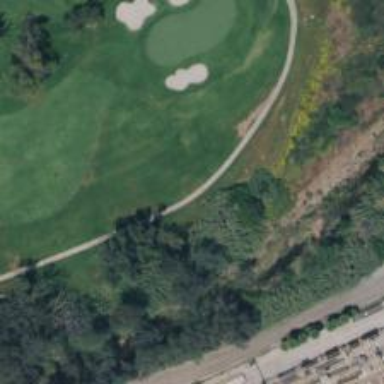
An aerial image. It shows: Path for golf carts.